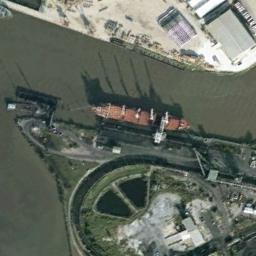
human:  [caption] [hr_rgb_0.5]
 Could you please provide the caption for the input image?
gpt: There is a ship in the green water next to buildings and trees .

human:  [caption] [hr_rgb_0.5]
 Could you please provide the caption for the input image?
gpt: Many buildings are beside the ships .

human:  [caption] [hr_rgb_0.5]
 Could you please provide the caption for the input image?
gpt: The orange cargo ship is docked at the dock and some buildings are on the banks .

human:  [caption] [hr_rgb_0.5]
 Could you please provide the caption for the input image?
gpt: An orange-red bulk carrier docked by the dock with a boat next to it .

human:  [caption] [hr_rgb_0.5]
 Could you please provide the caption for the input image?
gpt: The ship is at the harbor beside some buildings .